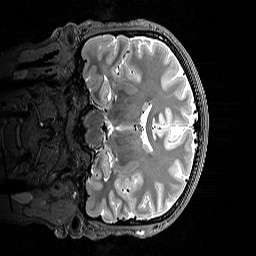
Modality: T2w
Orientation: coronal
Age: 29
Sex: female
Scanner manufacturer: siemens
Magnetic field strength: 3 T
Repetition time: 3.2 s
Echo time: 0.565 s